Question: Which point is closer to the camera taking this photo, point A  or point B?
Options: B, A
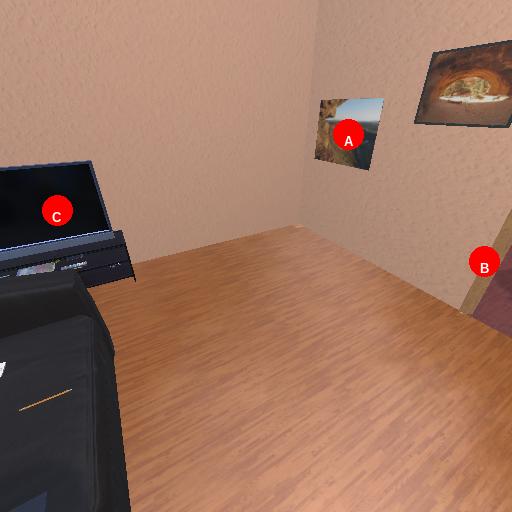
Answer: B